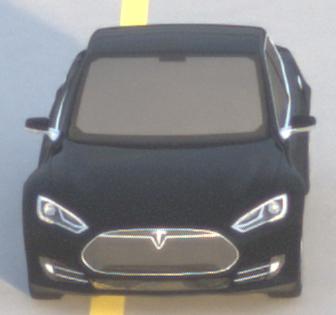
Make: Tesla
Model: Model S 60
Detailed model: Model S
Model produced from: 2013/10
Model produced until: 2014/10
Doors: 5
Color: black
Road condition: dry road
Daytime: sunrise or sunset
Contrast: low contrast